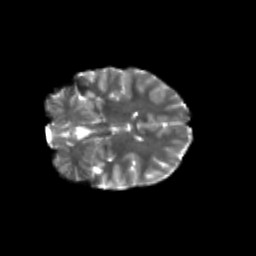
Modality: T2w
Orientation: coronal
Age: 11
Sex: female
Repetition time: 9.512 s
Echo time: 0.089 s